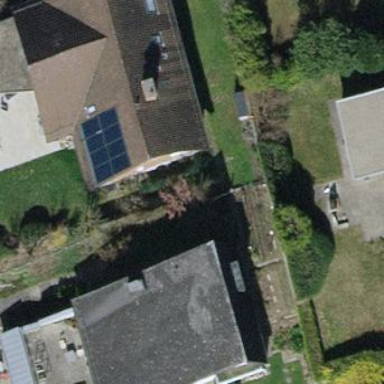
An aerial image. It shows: Building with tiled roof.